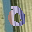
Label: 0